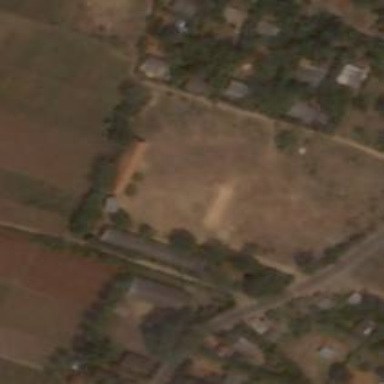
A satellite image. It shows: School.